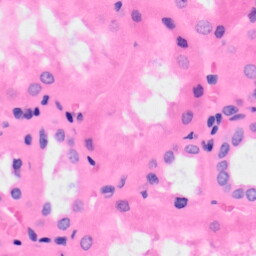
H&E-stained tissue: Kidney